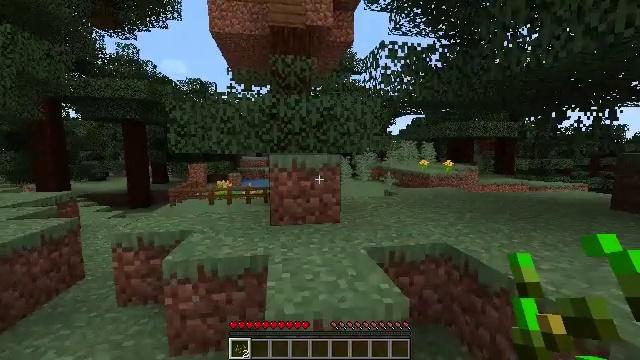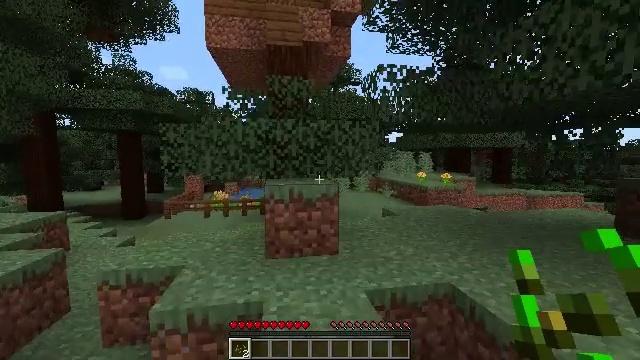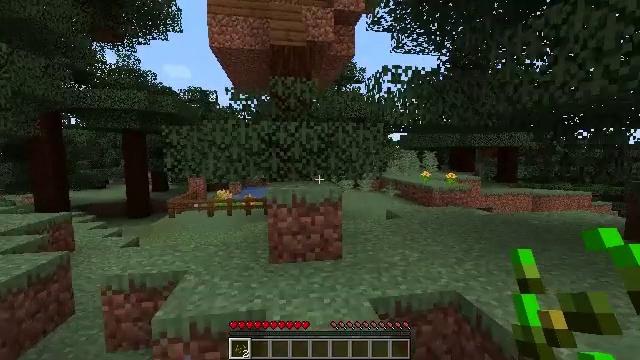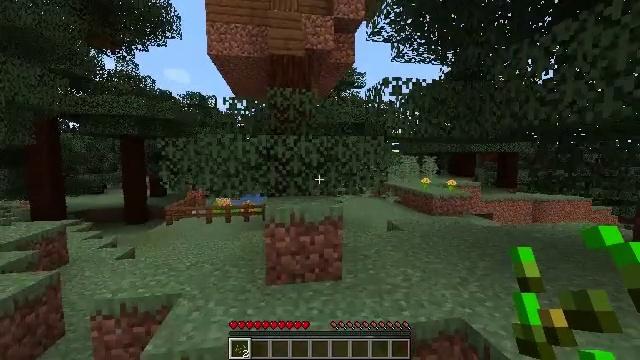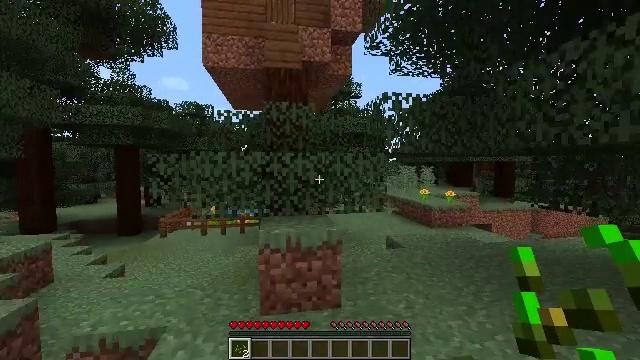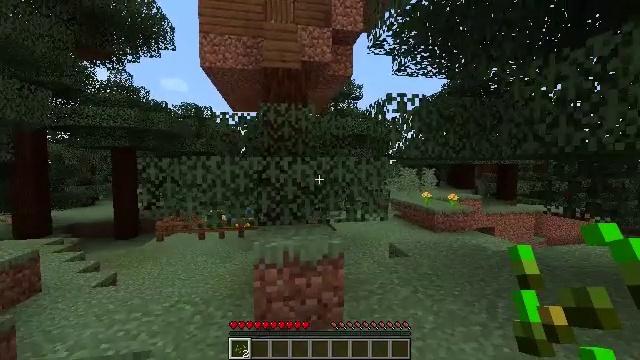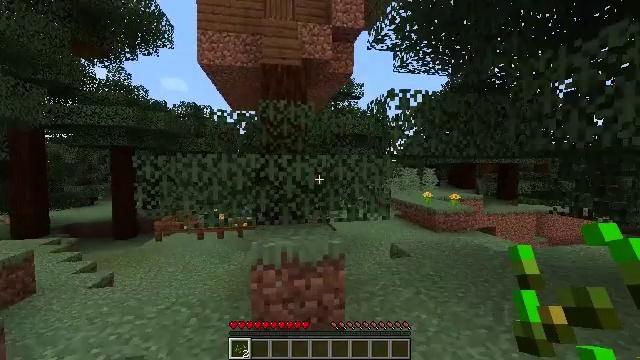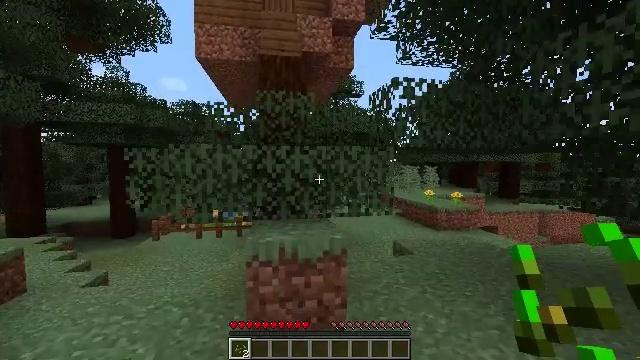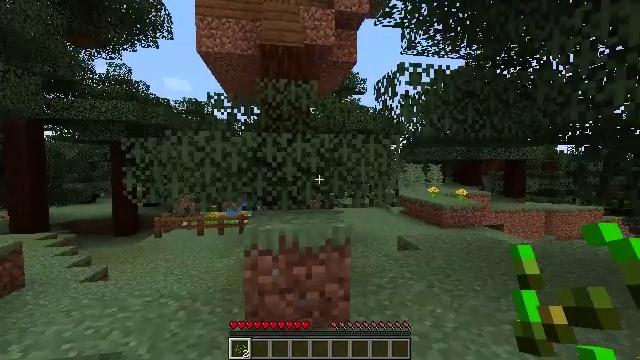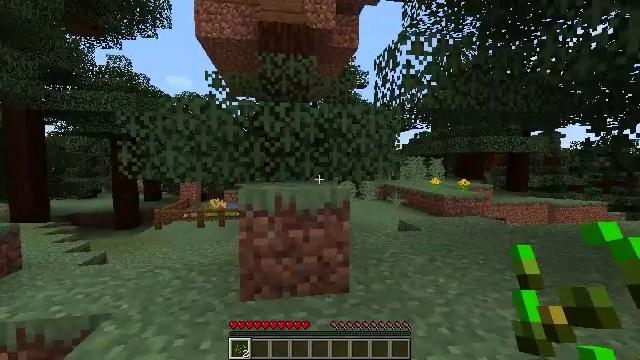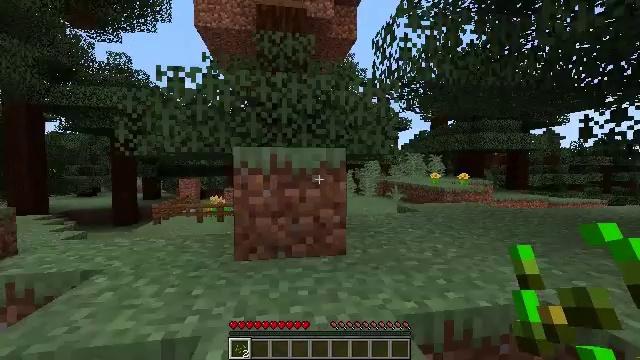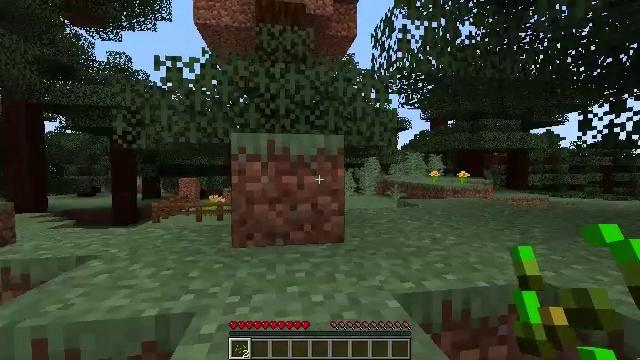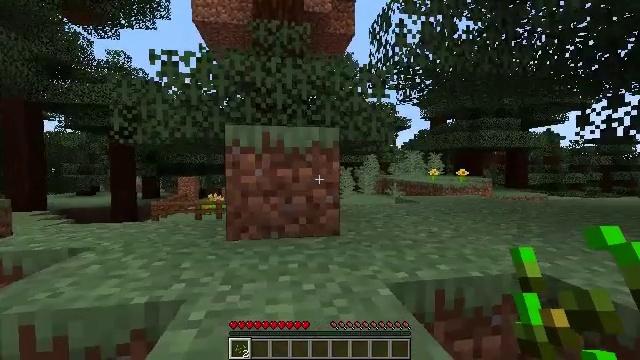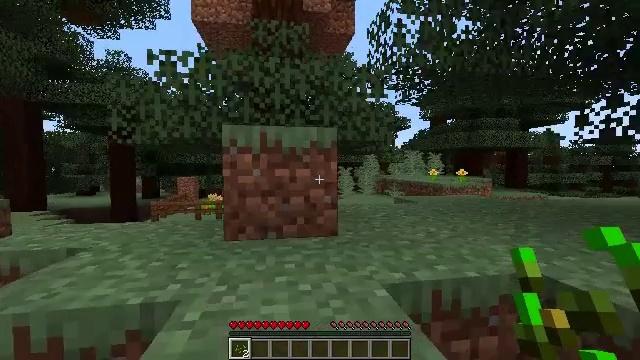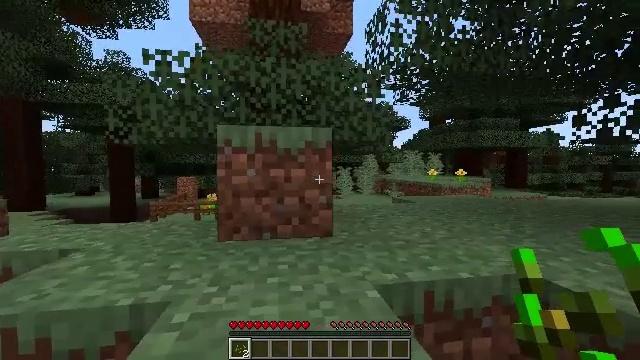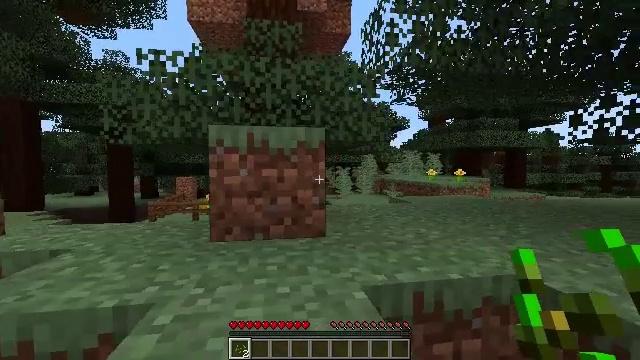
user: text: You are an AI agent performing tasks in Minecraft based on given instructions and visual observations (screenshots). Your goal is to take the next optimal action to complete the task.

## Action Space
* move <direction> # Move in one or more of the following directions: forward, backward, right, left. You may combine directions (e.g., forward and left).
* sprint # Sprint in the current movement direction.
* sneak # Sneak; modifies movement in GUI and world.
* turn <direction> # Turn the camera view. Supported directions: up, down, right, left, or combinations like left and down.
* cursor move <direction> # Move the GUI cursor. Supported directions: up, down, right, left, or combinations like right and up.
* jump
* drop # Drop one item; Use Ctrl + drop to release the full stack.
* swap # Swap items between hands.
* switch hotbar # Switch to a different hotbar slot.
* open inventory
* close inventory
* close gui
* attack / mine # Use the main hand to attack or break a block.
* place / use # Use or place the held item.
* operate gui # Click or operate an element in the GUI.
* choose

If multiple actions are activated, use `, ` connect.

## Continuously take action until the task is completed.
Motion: motion action
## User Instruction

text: Break the mature wheat plants.
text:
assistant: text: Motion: move forward, turn up, jump
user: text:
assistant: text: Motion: move forward
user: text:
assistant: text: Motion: move forward
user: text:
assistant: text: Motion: move forward, turn up
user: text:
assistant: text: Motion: move forward
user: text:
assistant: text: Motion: move forward
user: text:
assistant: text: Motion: move forward
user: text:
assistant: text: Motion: move forward
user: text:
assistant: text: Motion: move forward, jump
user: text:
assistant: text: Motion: move forward, jump
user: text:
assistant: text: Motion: move forward
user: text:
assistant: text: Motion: move forward
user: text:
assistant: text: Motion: move forward
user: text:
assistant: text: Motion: move forward
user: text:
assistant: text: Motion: move forward
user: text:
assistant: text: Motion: move forward, jump
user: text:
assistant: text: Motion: move forward, jump
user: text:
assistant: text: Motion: move forward, turn left, jump
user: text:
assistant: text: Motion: move forward, turn left, jump
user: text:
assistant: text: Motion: move forward, turn left, jump
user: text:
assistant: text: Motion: move forward, jump
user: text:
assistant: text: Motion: move forward
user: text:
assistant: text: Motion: move forward
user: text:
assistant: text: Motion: move forward
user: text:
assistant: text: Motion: move forward
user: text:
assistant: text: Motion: move forward, jump
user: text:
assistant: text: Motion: move forward, jump
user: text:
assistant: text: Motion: move forward, jump
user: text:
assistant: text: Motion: move forward, jump
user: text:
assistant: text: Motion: move forward